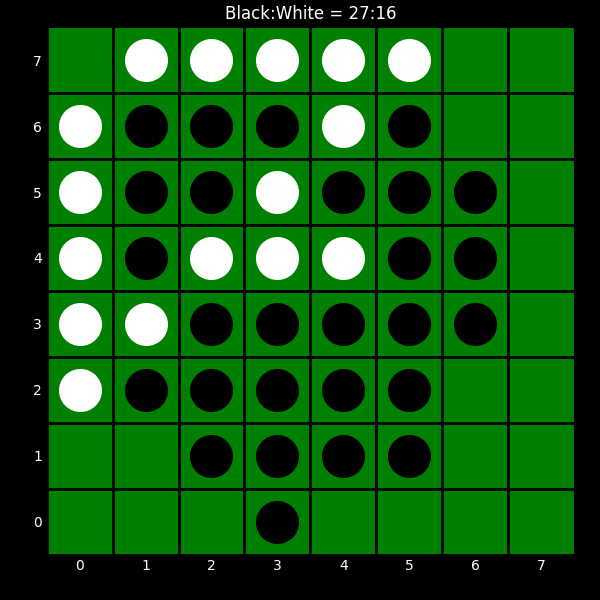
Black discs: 27
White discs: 16